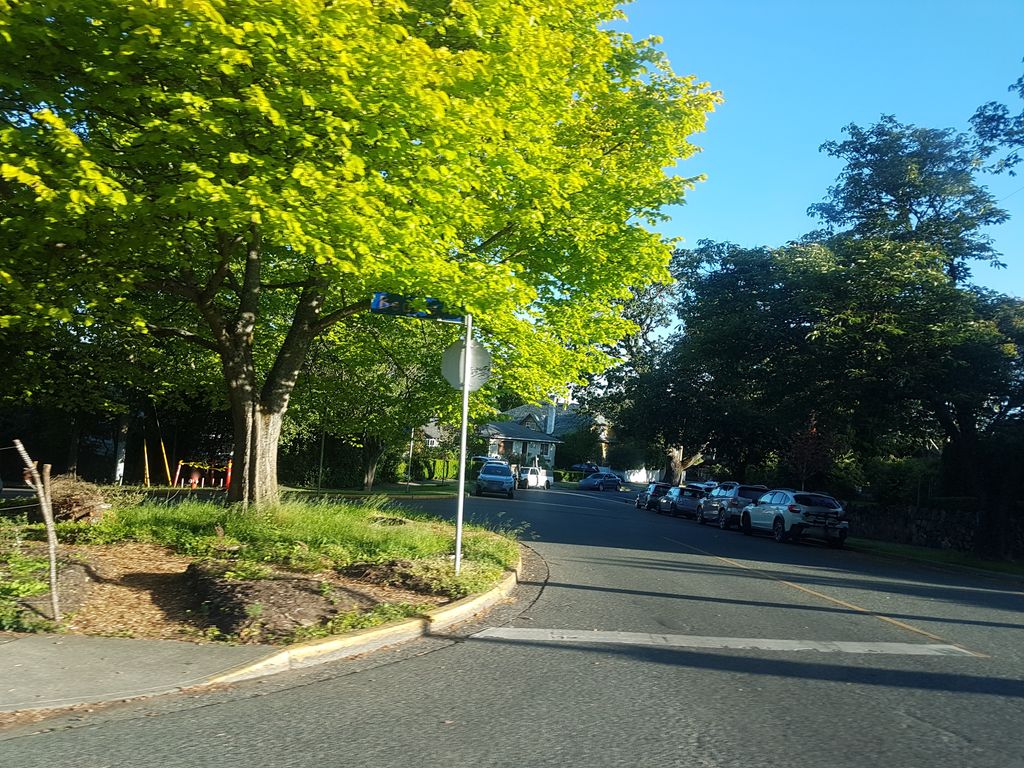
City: victoria